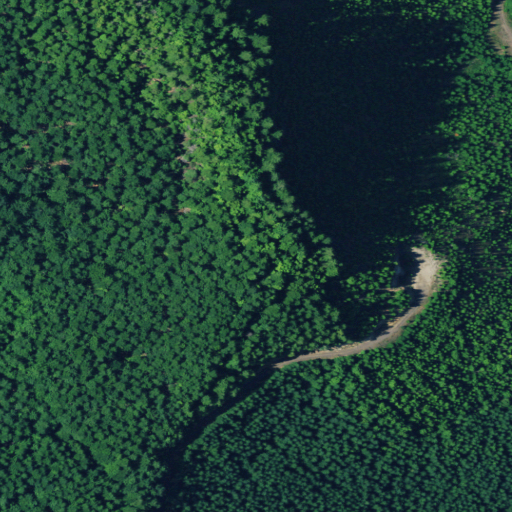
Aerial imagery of mountain in Oregon named Cinnabar Mountain containing evergreen forest and shrub